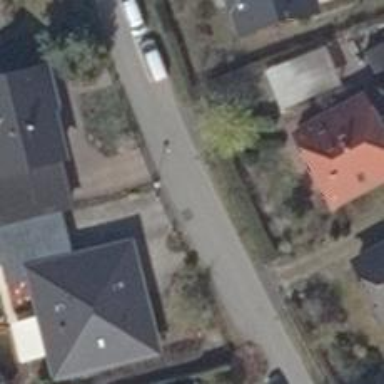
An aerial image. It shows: Asphalt road designated as living street.